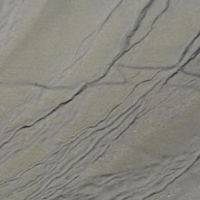
EUNIS habitat code: 48
Species observed at this site:
Ranunculus glacialis